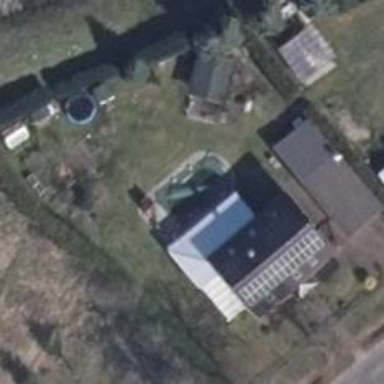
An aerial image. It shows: Swimming pool located in leisure land.